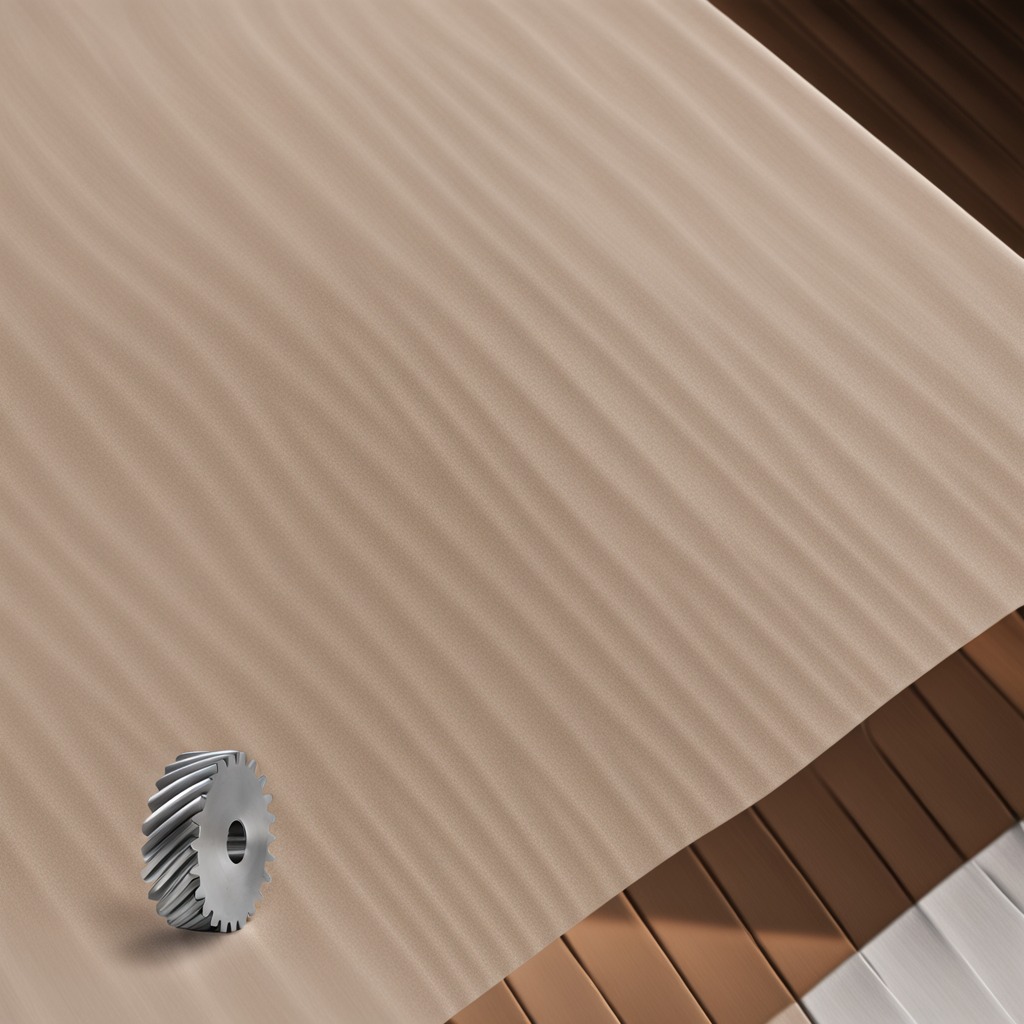
A steel gear with teeth lies on a wooden table in an outdoor workshop during daytime bright natural light soft shadows worn but beneath the cloth